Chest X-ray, PA view. Patient: 4 years old, sex M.
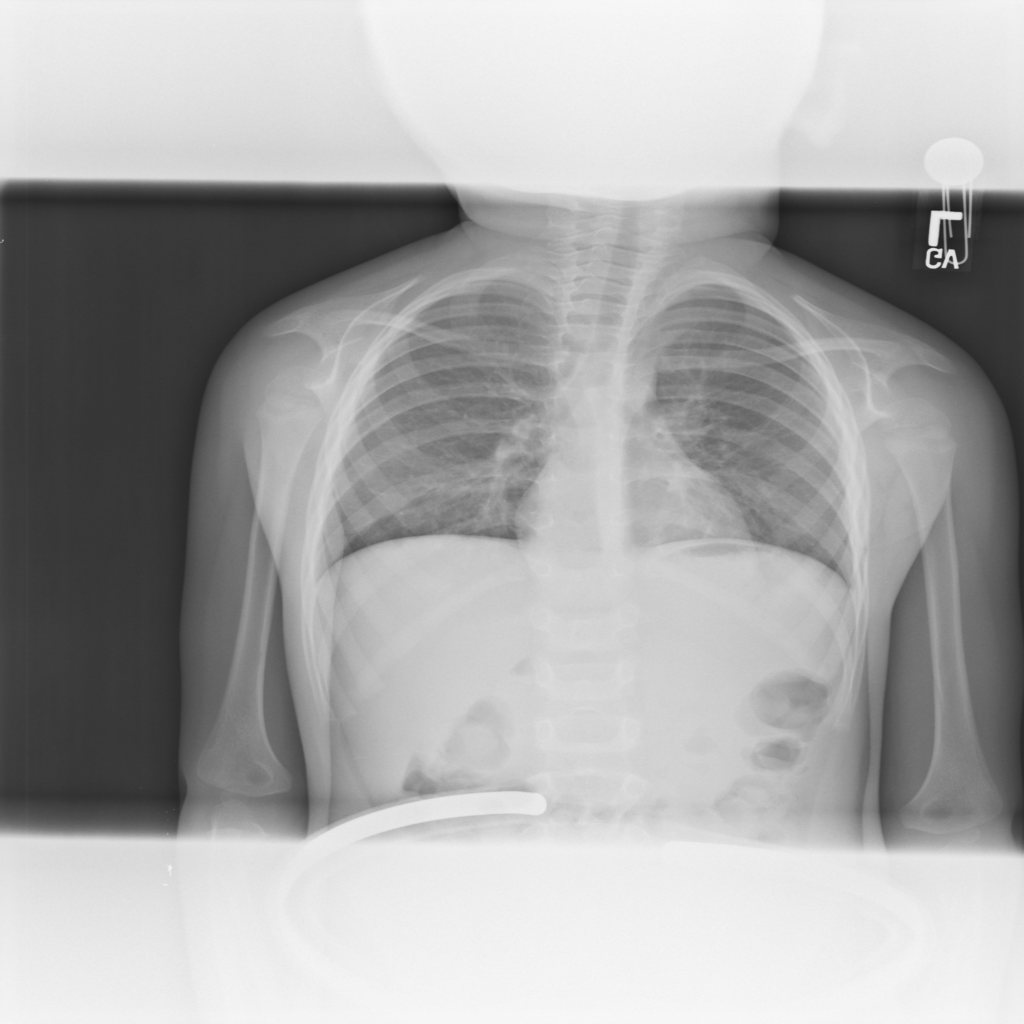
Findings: No Finding